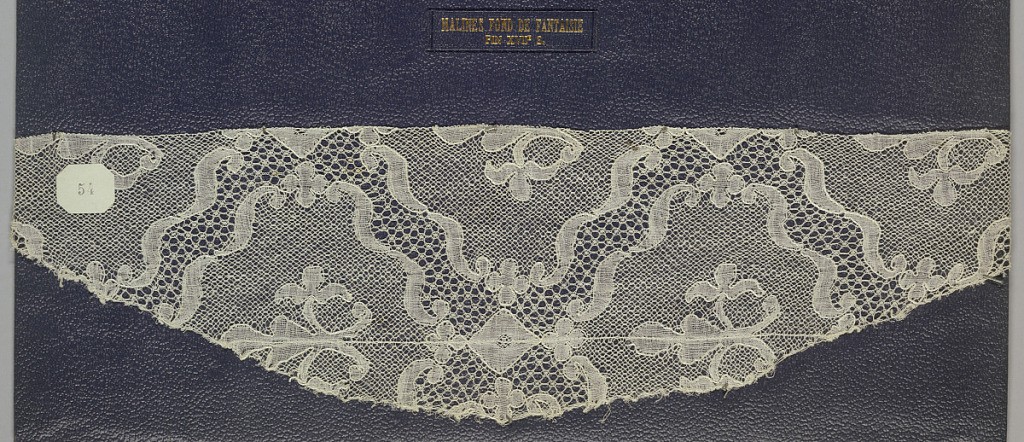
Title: Border
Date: early 18th century
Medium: Technique: bobbin lace
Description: Bobbin lace entre-deux (joined), ogee shapes; early 18th century Maline